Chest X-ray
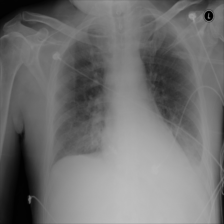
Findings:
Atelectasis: positive
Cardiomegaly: negative
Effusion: negative
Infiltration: positive
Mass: negative
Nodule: negative
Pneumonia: positive
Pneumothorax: negative
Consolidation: positive
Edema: negative
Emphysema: negative
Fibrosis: negative
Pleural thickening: negative
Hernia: negative